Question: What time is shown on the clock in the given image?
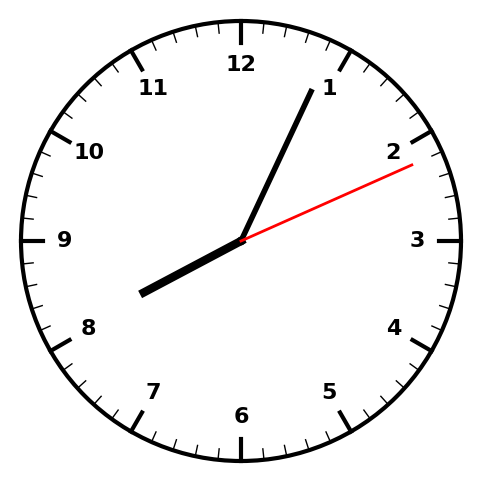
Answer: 08:04:11